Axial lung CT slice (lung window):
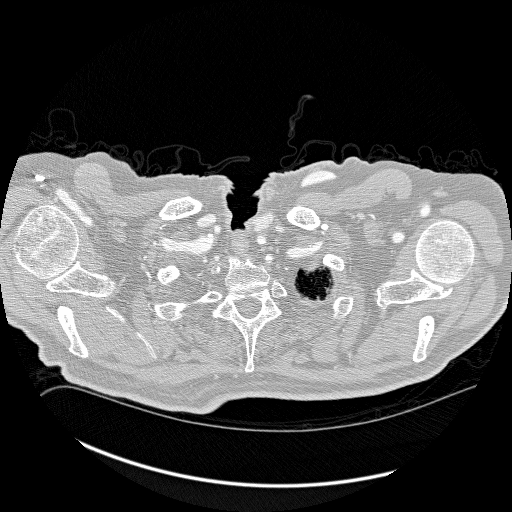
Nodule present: no